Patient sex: F
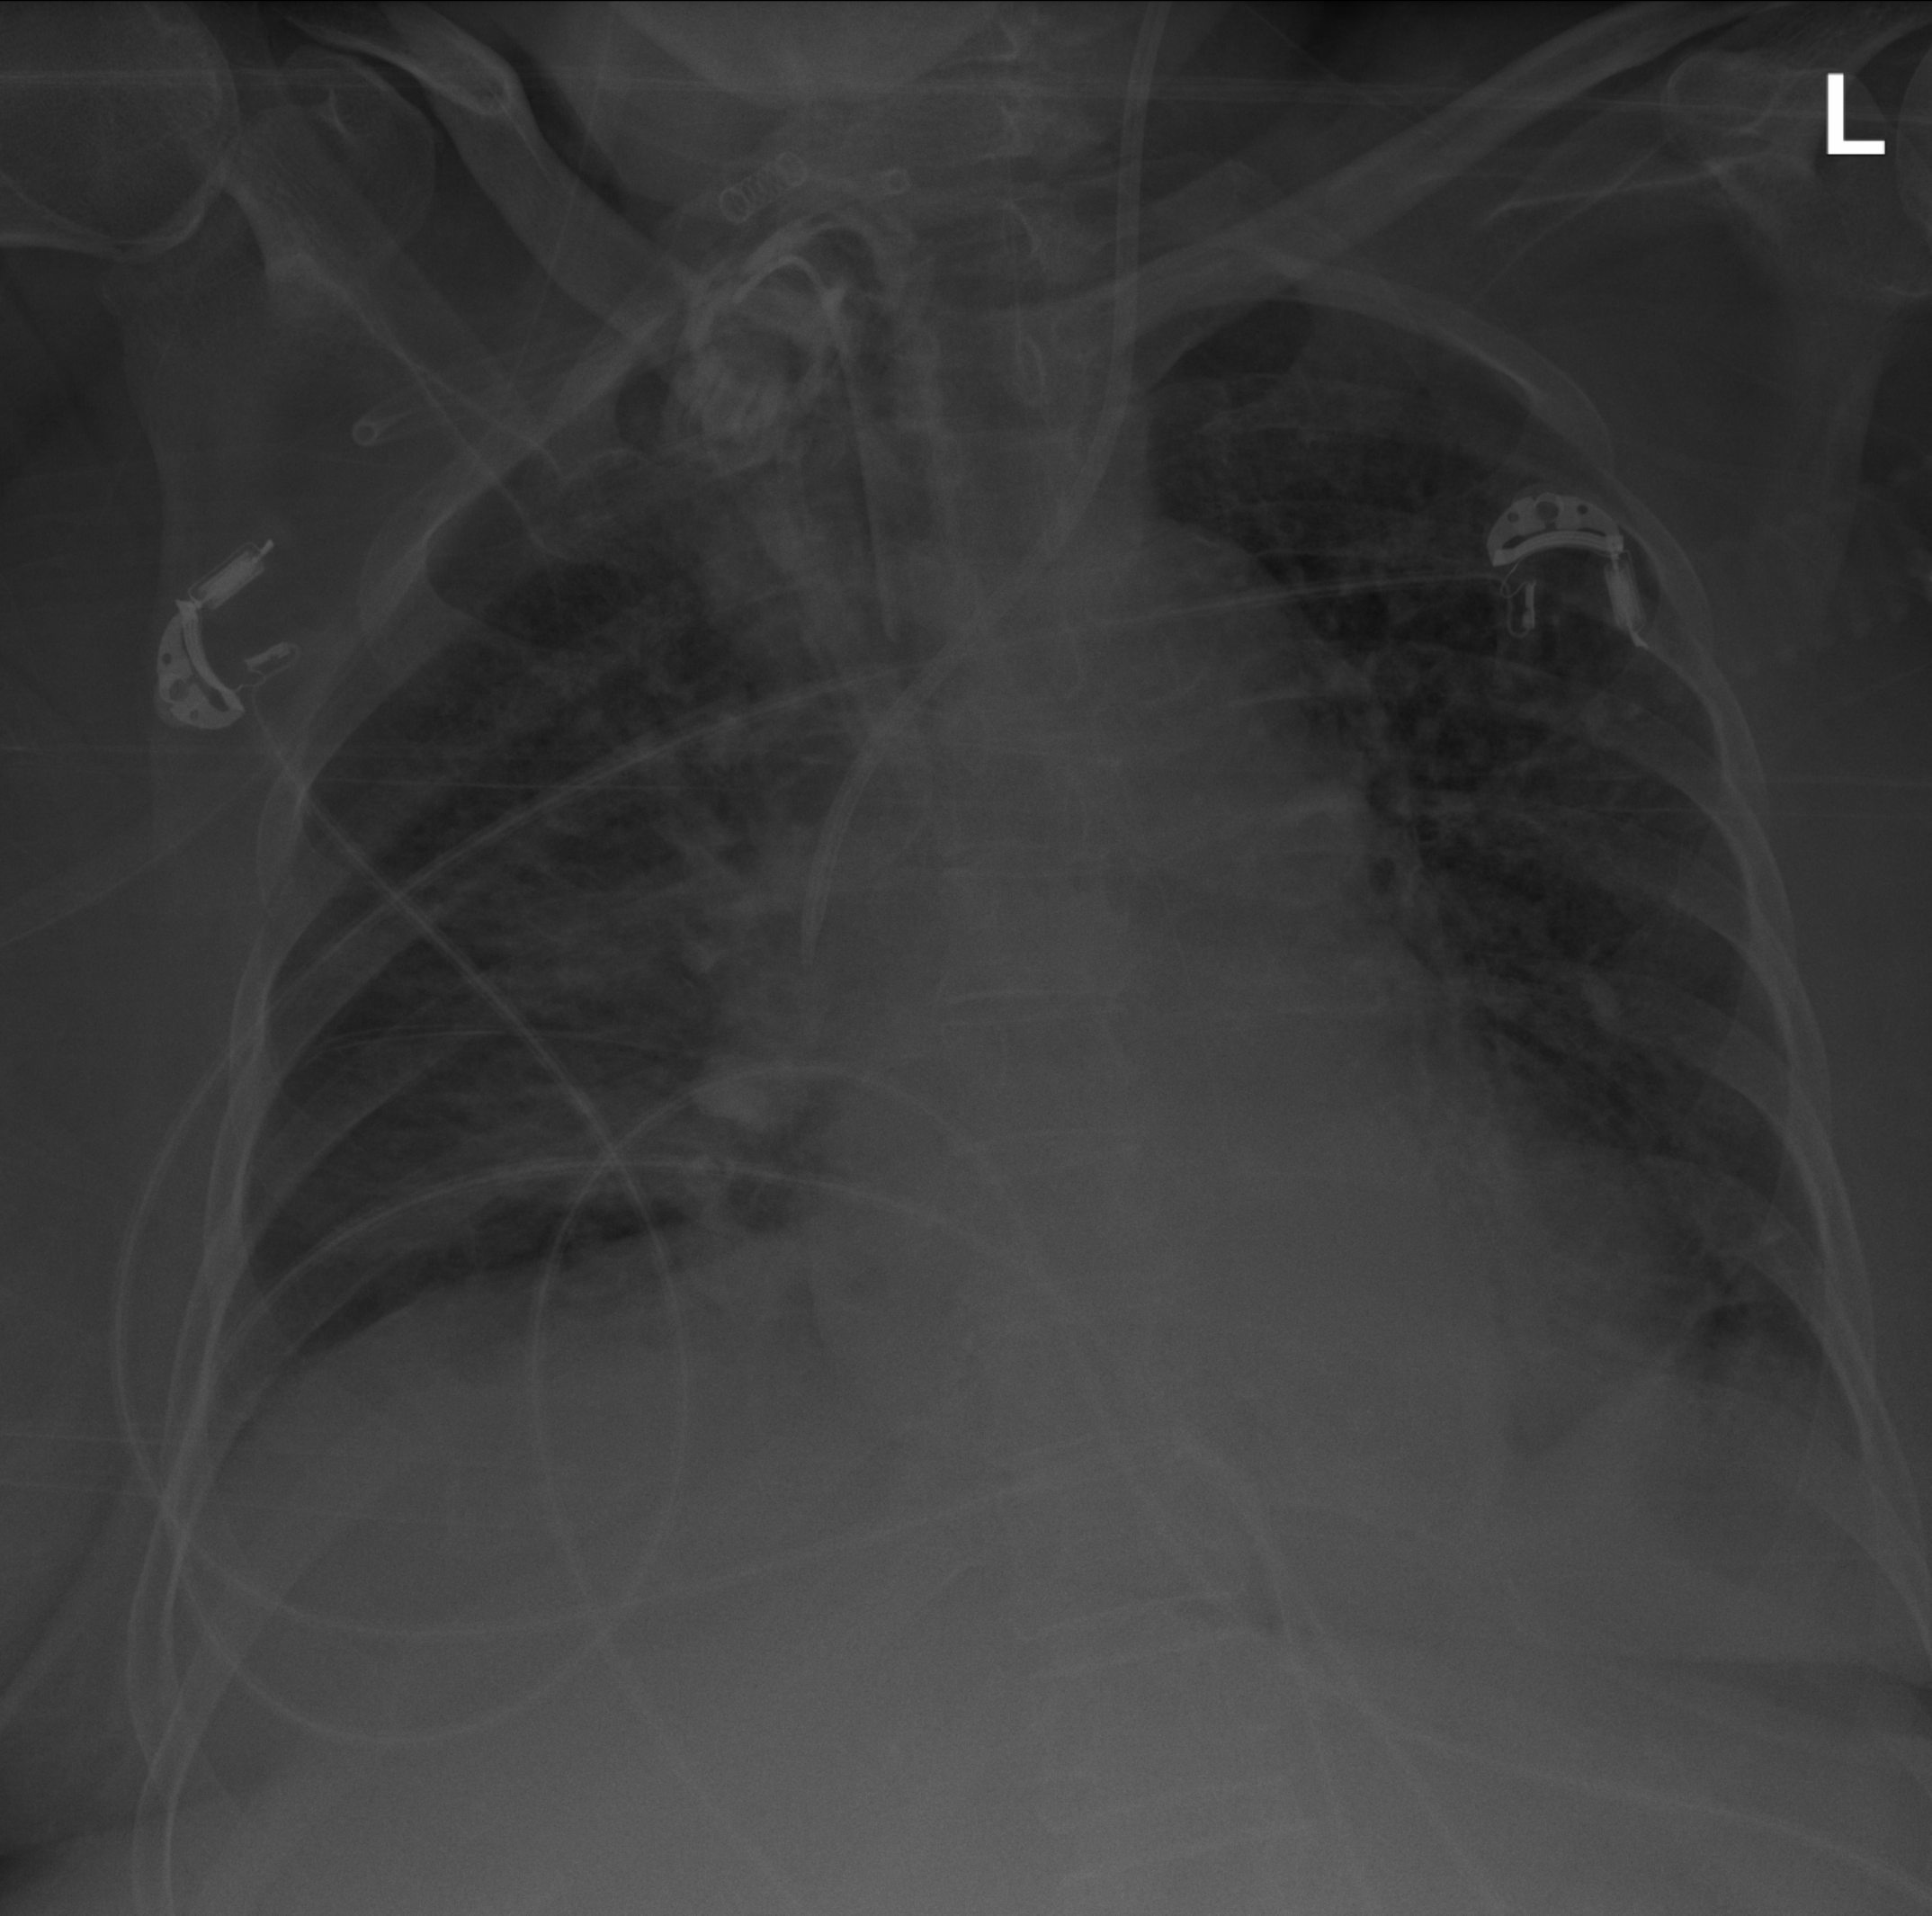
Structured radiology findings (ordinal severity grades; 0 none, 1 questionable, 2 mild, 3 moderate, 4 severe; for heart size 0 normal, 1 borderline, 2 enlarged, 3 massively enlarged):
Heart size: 1
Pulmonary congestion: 2
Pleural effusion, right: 0
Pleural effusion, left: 2
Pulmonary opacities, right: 3
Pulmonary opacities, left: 2
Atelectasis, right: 2
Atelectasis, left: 2